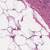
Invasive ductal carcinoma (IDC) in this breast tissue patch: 0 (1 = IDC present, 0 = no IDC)